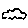
Label: cloud